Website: macys
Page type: payment
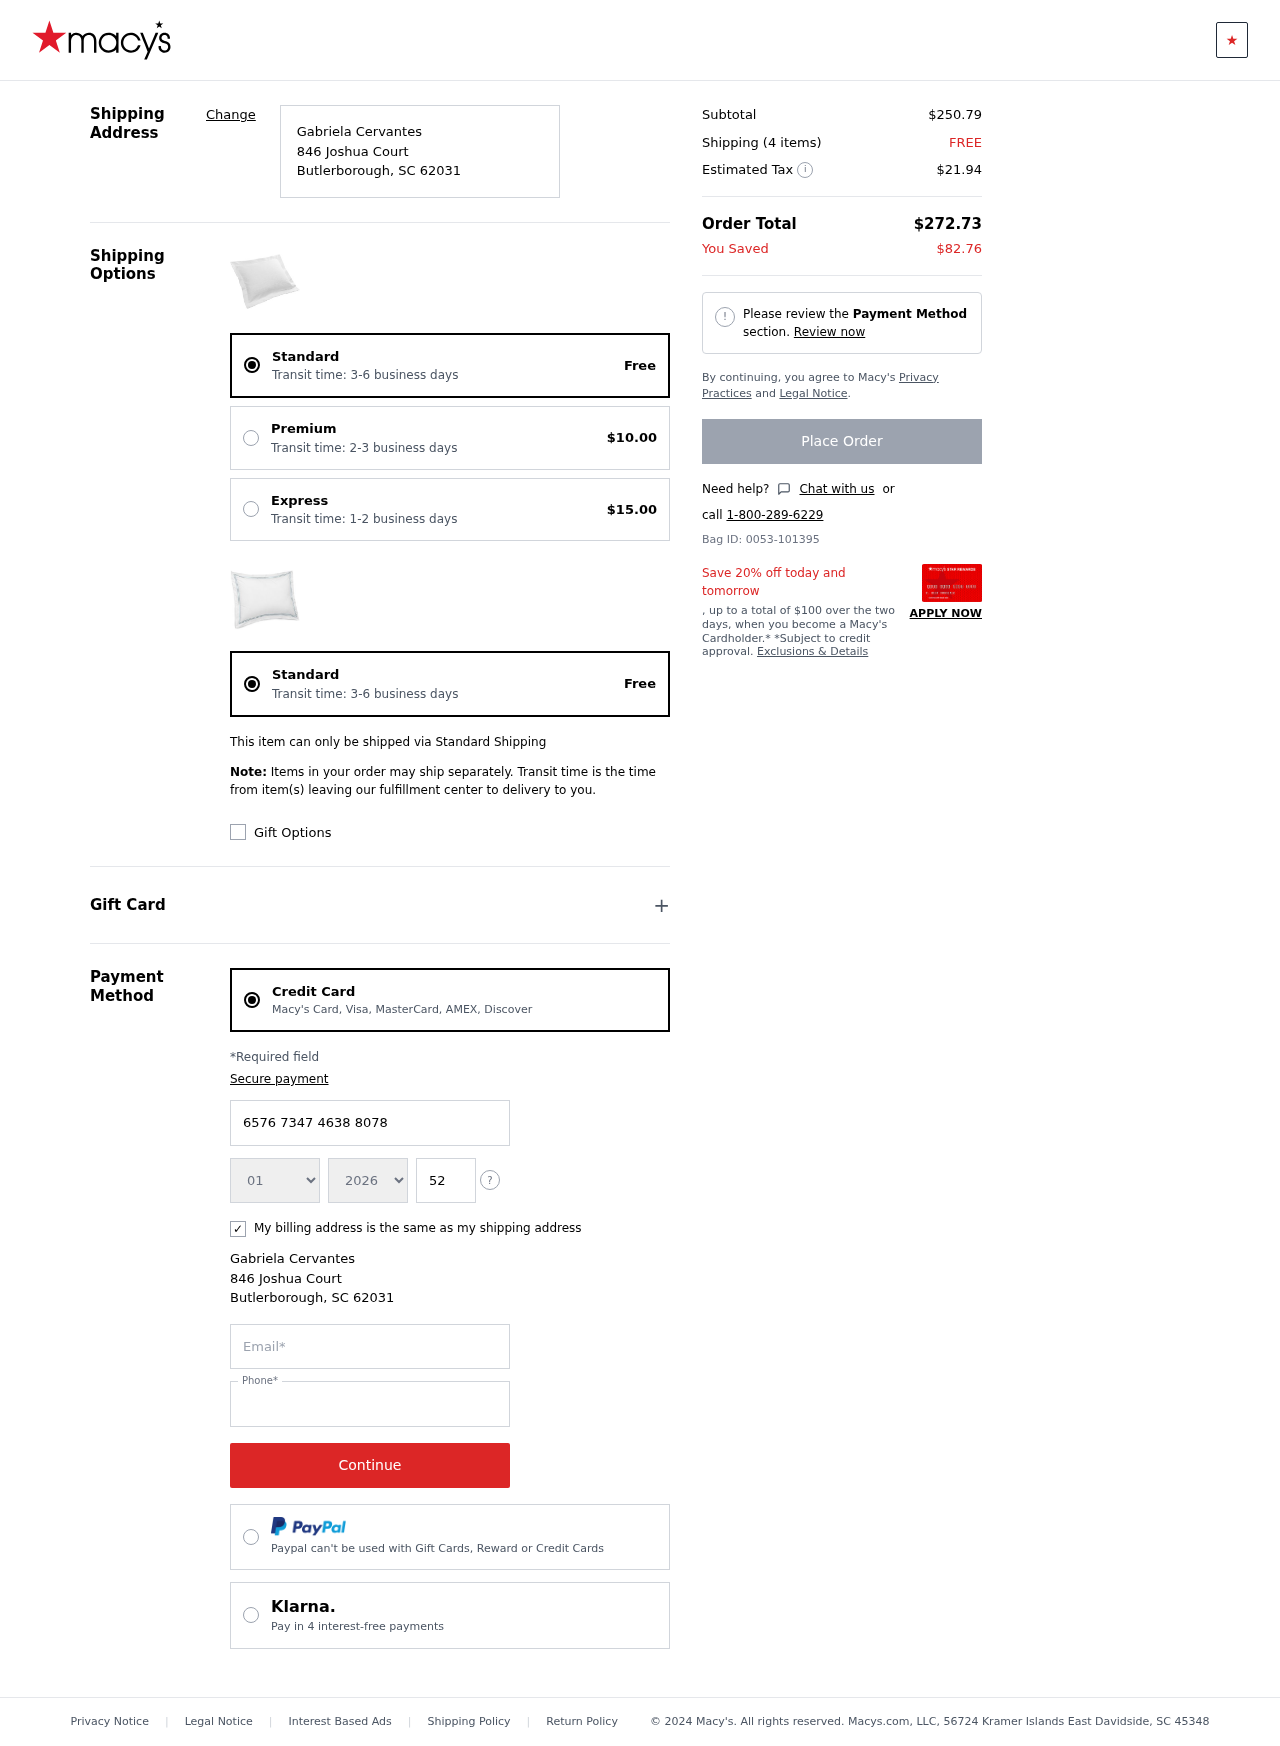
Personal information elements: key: PII_CARD_CVV
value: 521
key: PII_CARD_EXPIRY_MONTH
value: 01
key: PII_CARD_EXPIRY_YEAR
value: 26
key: PII_CARD_NUMBER
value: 6576 7347 4638 8078
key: PII_CITY
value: Butlerborough
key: PII_EMAIL
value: gabrielacervantes@yahoo.com
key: PII_FULLNAME
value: Gabriela Cervantes
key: PII_PHONE
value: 9933377368
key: PII_POSTCODE
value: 62031
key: PII_STATE_ABBR
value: SC
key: PII_STREET
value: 846 Joshua Court
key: PII_FULLNAME2
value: Gabriela Cervantes
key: PII_STREET2
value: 846 Joshua Court
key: PII_CITY2
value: Butlerborough
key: PII_STATE_ABBR2
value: SC
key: PII_POSTCODE2
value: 62031
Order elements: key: ORDER_DELIVERY_DATE
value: Transit time: 3-6 business days
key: ORDER_SHIPPING_STANDARD
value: Free
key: ORDER_SHIPPING_PREMIUM
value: $10.00
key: ORDER_SHIPPING_EXPRESS
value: $15.00
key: ORDER_DELIVERY_DATE2
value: Transit time: 3-6 business days
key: ORDER_SHIPPING_STANDARD2
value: Free
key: ORDER_SUBTOTAL
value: $250.79
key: ORDER_NUM_ITEMS
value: Shipping (4 items)
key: ORDER_SHIPPING_COST
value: FREE
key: ORDER_TAX
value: $21.94
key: ORDER_TOTAL
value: $272.73
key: ORDER_SAVINGS
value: $82.76
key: ORDER_ID
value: Bag ID: 0053-101395